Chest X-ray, PA view. Patient: 21 years old, sex M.
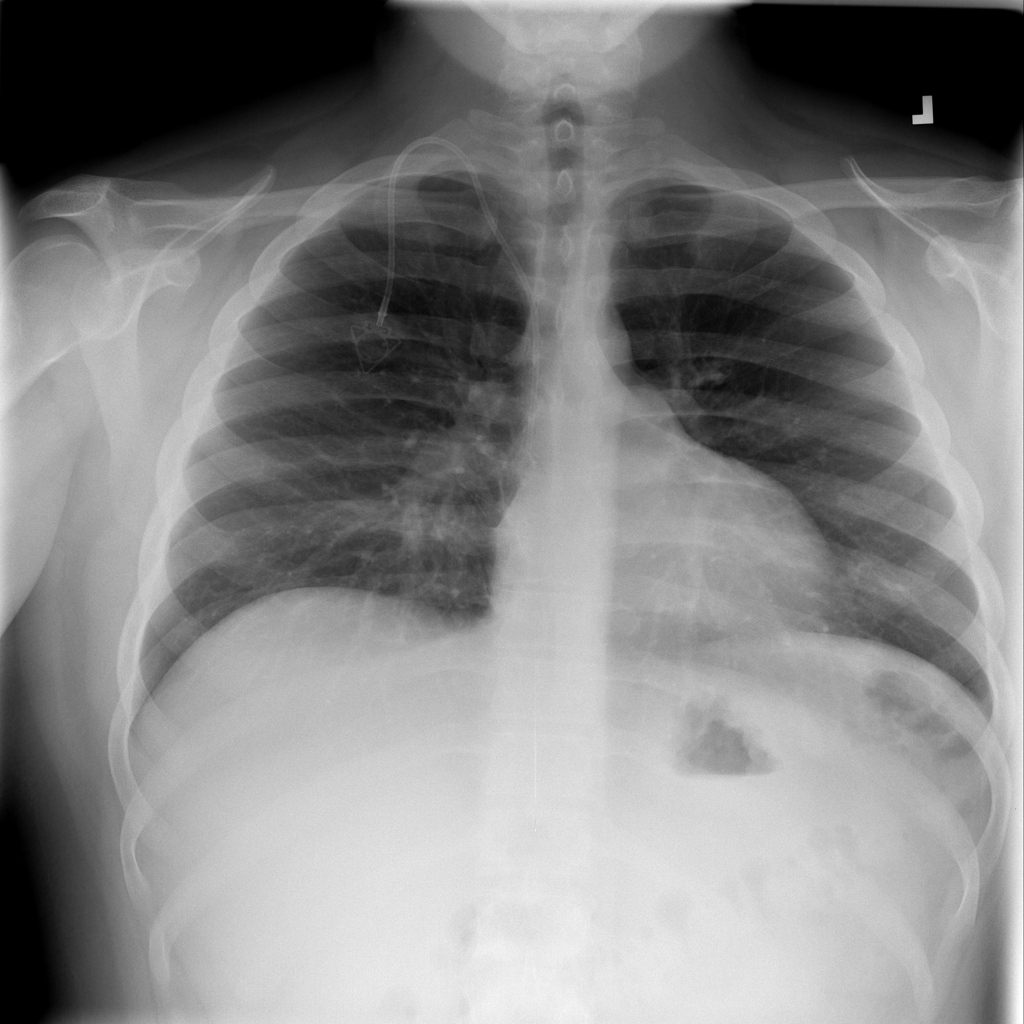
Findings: No Finding